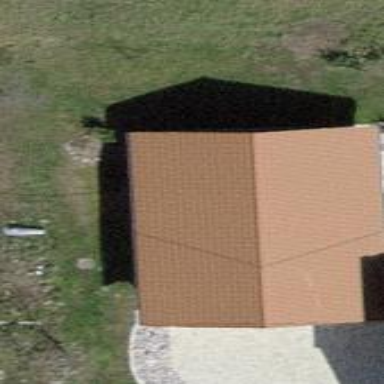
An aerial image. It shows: Gabled building.